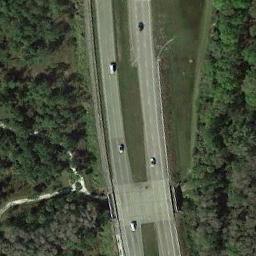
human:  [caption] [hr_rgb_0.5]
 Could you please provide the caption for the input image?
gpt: A straight freeway with a intersection goes through the forest with many sage green trees and some cars are driving on the freeway .

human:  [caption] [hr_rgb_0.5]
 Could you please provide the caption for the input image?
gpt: There are many cars on the straight highway .

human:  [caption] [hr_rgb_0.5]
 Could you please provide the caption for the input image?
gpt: There are large green forests around the freeway and there are many cars on the freeway .

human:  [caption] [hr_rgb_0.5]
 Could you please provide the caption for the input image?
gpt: The freeway goes through the forest with some cars .

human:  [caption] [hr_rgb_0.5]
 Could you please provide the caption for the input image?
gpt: There are green lawns and trees beside the freeway .